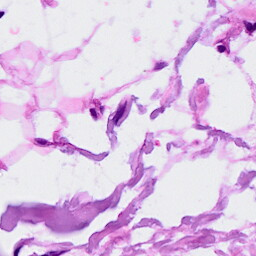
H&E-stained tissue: Breast